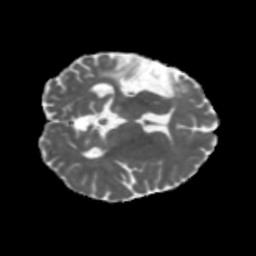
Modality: MD
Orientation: axial
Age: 36
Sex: female
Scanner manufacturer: siemens
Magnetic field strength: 3 T
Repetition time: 5.47 s
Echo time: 0.0854 s